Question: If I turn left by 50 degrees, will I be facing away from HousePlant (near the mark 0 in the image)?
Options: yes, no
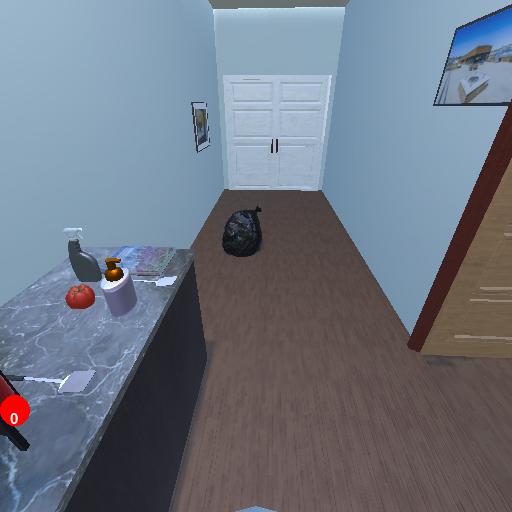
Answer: yes